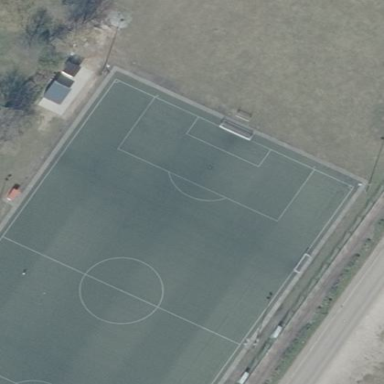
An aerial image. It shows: Sports center on leisure land.